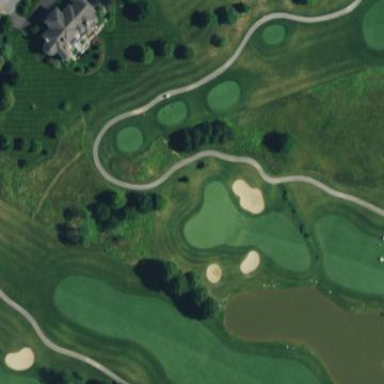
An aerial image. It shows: Rough area on grassy golf course.